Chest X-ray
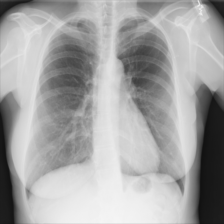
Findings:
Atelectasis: negative
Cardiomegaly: negative
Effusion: negative
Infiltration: negative
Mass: negative
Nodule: negative
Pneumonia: negative
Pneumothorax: negative
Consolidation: negative
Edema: negative
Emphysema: negative
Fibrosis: negative
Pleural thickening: negative
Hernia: negative